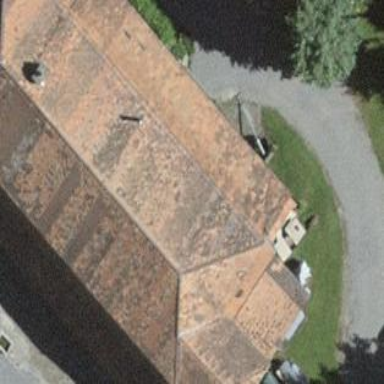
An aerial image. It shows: Farm building.